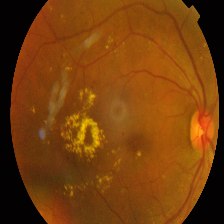
Diabetic retinopathy grade: Proliferative DR